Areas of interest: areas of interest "Industrial"
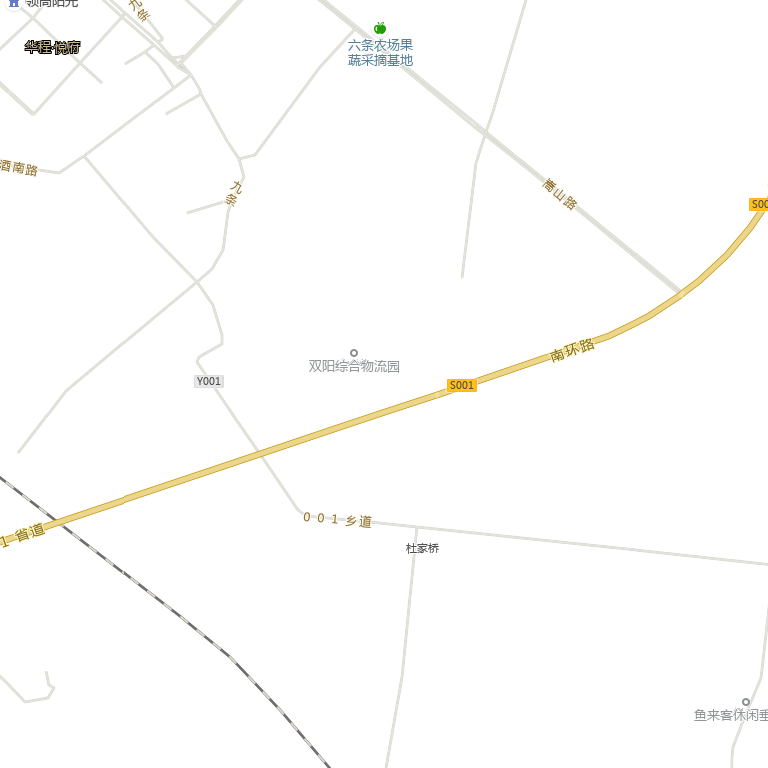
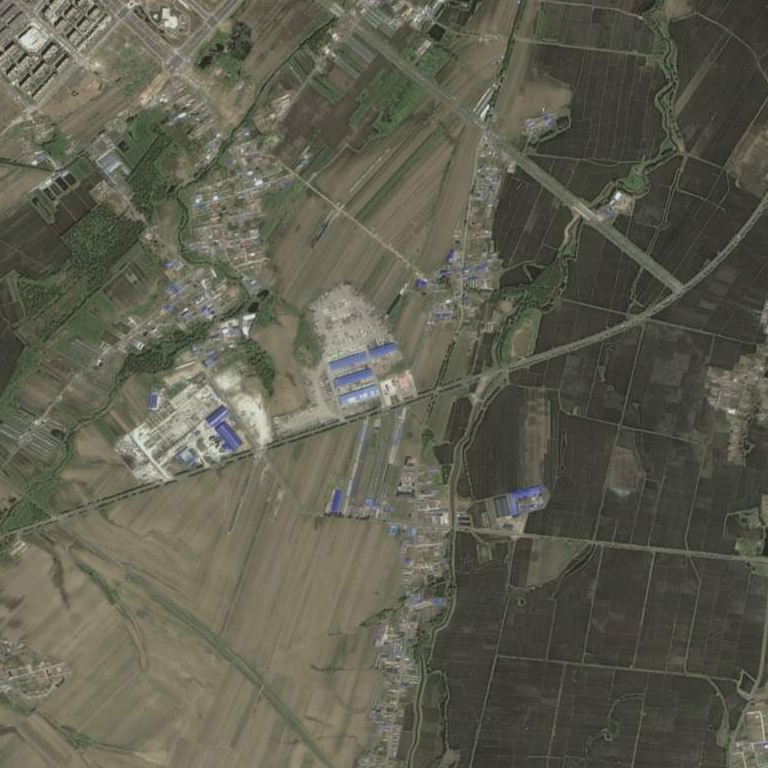